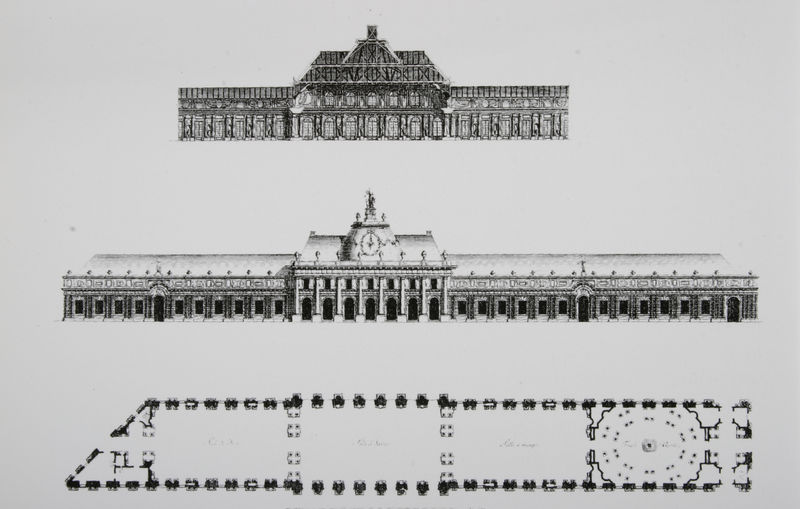
Titel: Lorbersaal im Schloß Solitude in Stuttgart in Grundriss, Aufriss und Längsschnitt
Künstler: Macarius Balleis
Schlagwörter: flügel, weiß, bäume, fenster, grau, hell, paris, schwarz, skizze, säule, säulen, tür, zeichnung, anlage, dach, gebäude, schloss, architektur, oval, schornstein, turm, papier, fassade, fassaden, türen, dächer, giebel, saal, kuppel, seitenansicht, uhr, galerie, halle, eingang, eisen, erker, türme, palast, groß, bahnhof, arkaden, fries, portal, tore, skulpturen, portale, risalit, eisenbahn, vorderansicht, plan, entwürfe, stahl, gründerzeit, friese, säulengang, grundriss, aufriss, mittelbau, aufrisse, hallen, gesimse, paln, bahnhofsuhr, 3, schloßplan, palisadengang